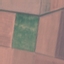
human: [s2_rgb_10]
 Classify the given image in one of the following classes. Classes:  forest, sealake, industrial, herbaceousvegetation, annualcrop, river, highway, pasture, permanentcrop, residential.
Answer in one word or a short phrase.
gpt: AnnualCrop